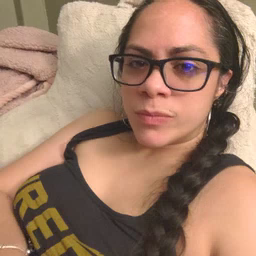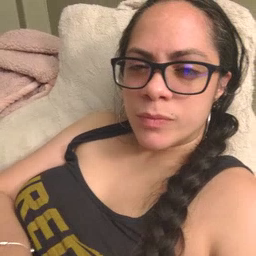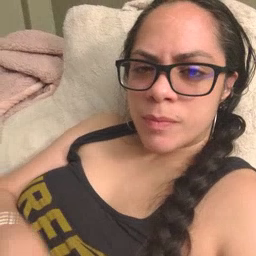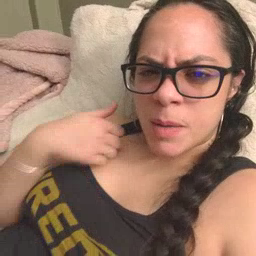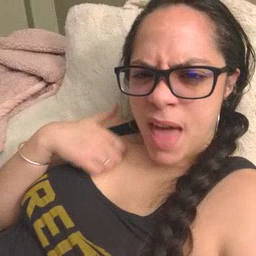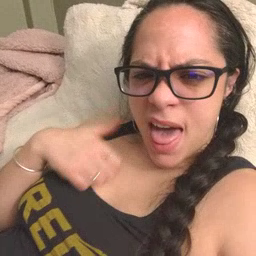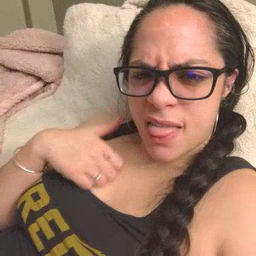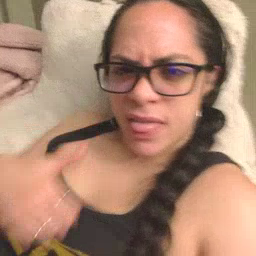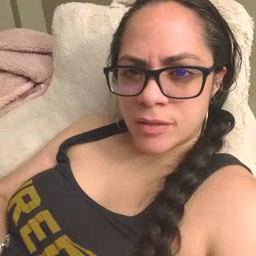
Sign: bath